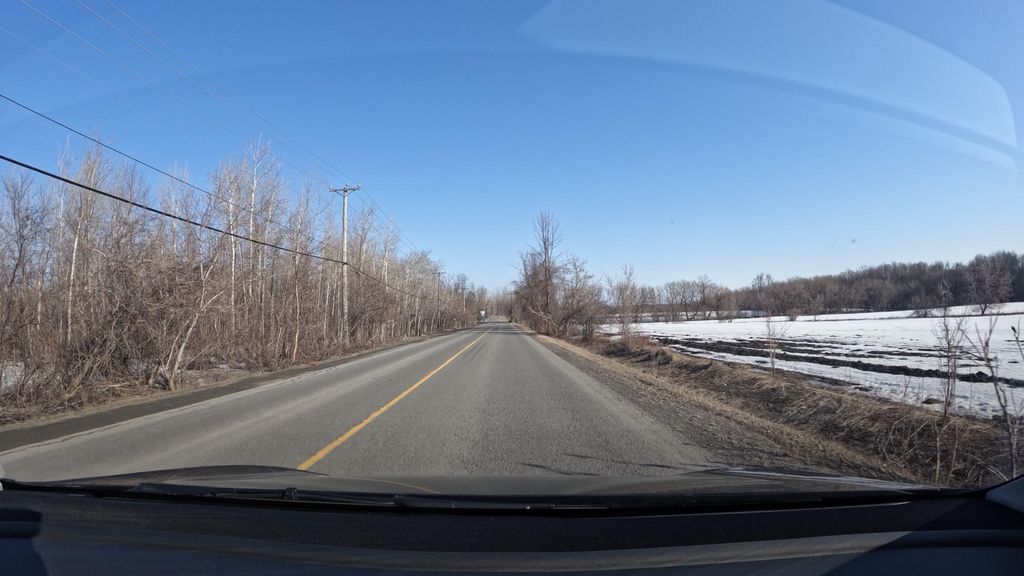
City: montreal